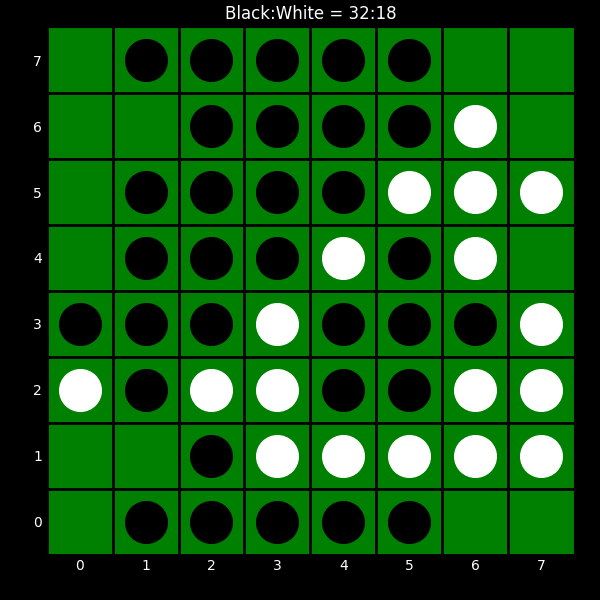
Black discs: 32
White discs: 18